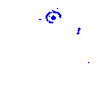
Particle: pion